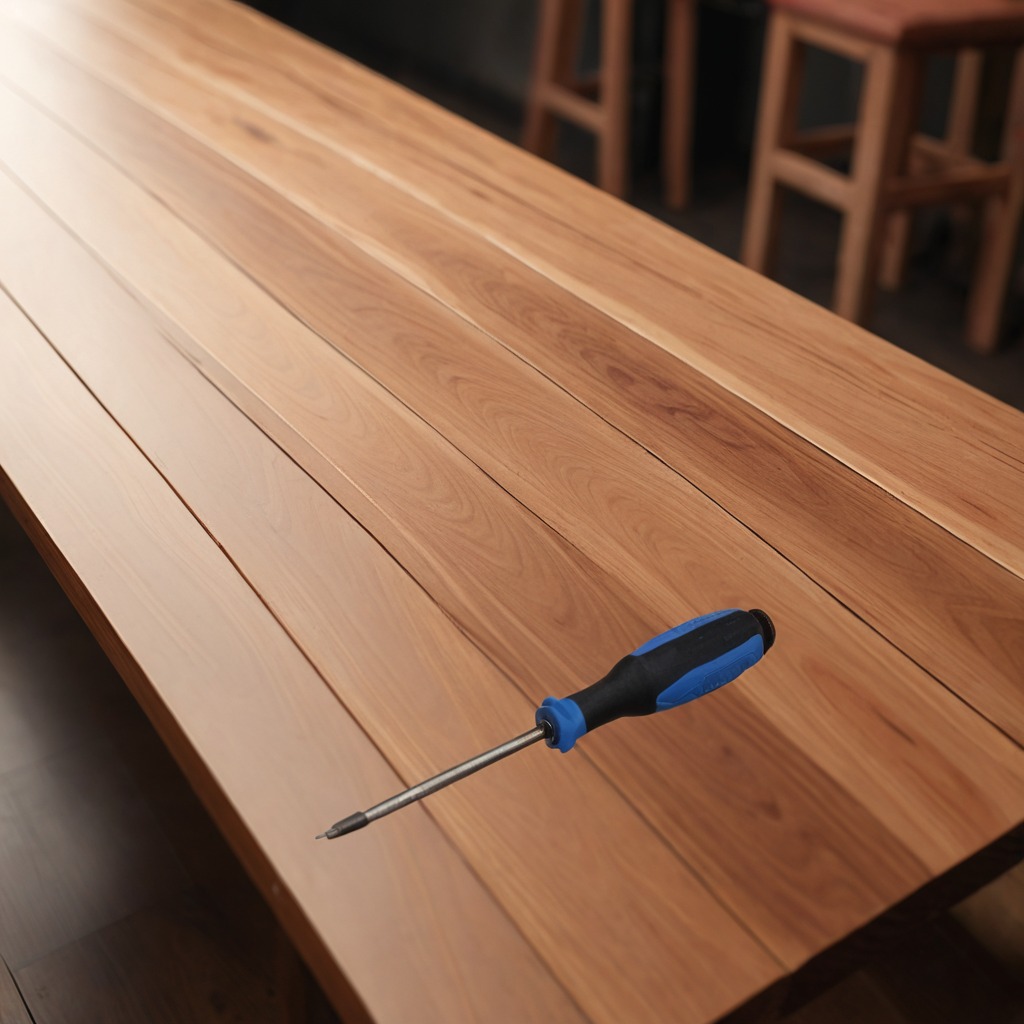
A screwdriver is lying on the wooden table.